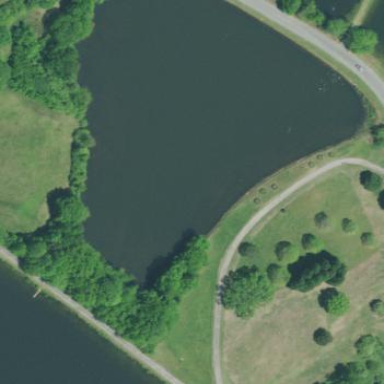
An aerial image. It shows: Pond with natural water.